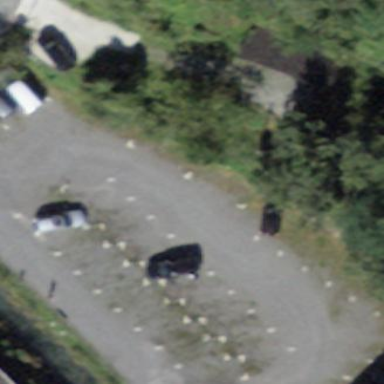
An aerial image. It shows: Parking area with gravel surface.